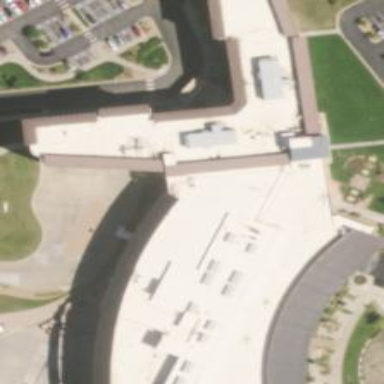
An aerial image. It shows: Hospital building.